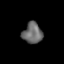
Tissue: lung
Cell type: Others
Senescence score: 0.1873
Nuclear area (px): 397
Mean DAPI intensity: 105.338